Interaction volume radius: 5 \u00c5
Interaction volume height: 35 \u00c5
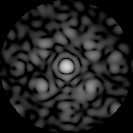
Disorder parameter: 0.6561